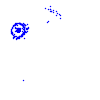
Particle: electron